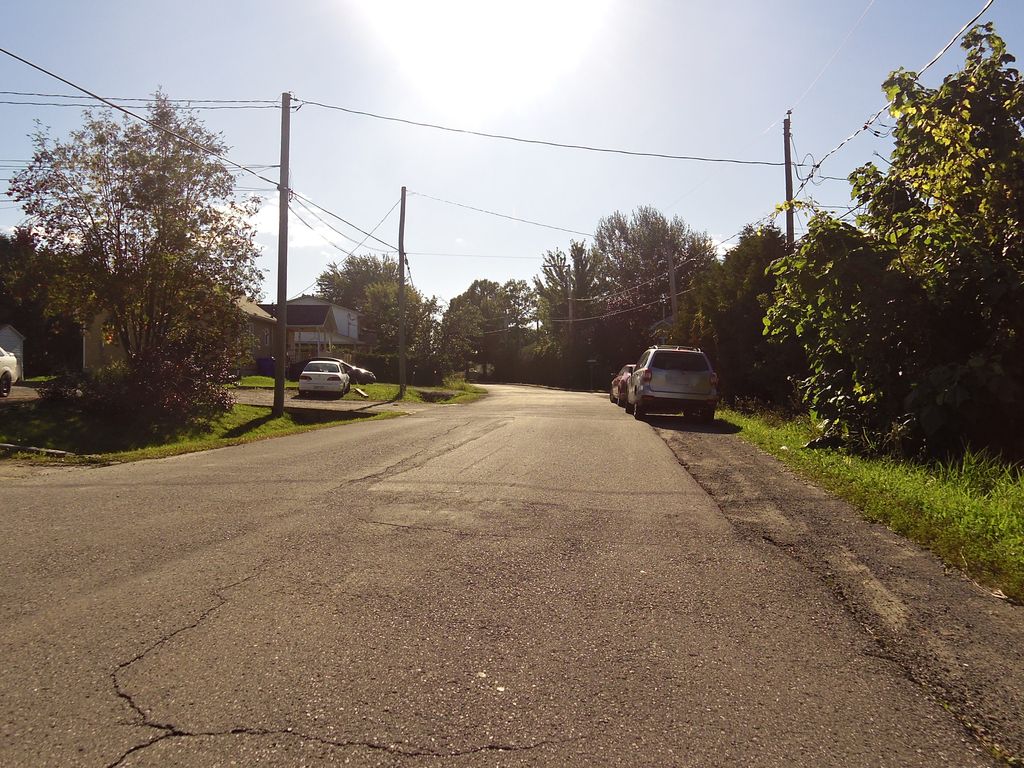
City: ottawa-gatineau